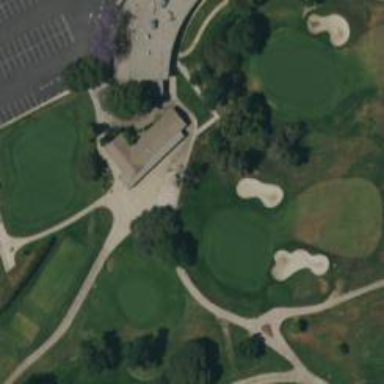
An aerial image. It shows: Golf cartpath that is also road path.